Interaction volume radius: 10 \u00c5
Interaction volume height: 10 \u00c5
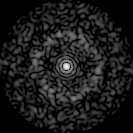
Disorder parameter: 0.8363